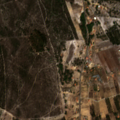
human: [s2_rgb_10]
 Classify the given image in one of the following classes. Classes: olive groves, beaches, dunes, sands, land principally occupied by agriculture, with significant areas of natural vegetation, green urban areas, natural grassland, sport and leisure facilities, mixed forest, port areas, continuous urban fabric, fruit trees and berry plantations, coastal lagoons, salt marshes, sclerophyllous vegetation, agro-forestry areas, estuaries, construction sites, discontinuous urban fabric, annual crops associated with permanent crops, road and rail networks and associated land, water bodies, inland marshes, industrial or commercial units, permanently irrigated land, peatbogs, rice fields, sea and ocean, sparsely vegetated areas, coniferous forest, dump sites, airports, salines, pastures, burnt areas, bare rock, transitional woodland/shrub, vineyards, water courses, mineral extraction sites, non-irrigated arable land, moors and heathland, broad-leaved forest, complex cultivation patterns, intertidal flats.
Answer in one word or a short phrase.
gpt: complex cultivation patterns, coniferous forest, transitional woodland/shrub